Question: It's hard for me to explain, so I'll start with a picture:

I'm working on a video chat server using WebRTC for a class. The server portion isn't the hard part, it's making everything pretty. What I am trying to do, if at all possible is make a scrollable div tag that contains the chat, and to the right of it, put the local video stream.
Below is the code for adding the local video stream.
'''
var onLocalStream = function (stream) {
$("#chatArea").css({ right: ($(window).width()) - 175 })
var video = $("<video>").attr({
autoplay: "autoplay", id: stream.id, height: "150px", width: "170px", float: "right", display: "inline"
}).bind("click", { streamId: stream.id }, function (args) {
RTCConnection.removeStream(args.data.streamId, function (id) {
console.log("Local stream removed", id);
});
$(this).remove();
}).appendTo("#ChatAndVideo");
attachMediaStream($(video).get(0), stream);
};
'''
This gets bound to the RTCConnection that is made later. My attempt was to shrink the chatArea by enough to fit the video to the right of it. The click event is really just for testing and will be removed later.
Now here is the HTML for the area I'm trying to append to.
'''
<div id="ChatAndVideo">
<div id="chatArea" style="width: auto; height: 100px; overflow: auto; overflow-y: scroll; outline-color:black; outline:auto">
<p id="chat"></p>
</div>
</div>
'''
And eventually I do plan on cleaning this up some and putting the CSS in a separate file, but I didn't want to worry about that till it was working.
This question has probably been answered in some way already, but I'm not really sure how to search for it. What little knowledge I have of HTML, CSS, and JavaScript is all self taught, so thank you in advanced for any feedback!
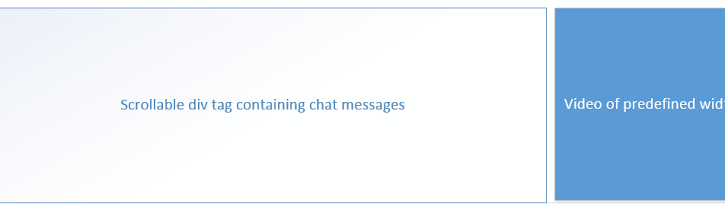
Answer: You'll definitely want to cleanup/simplify your markup. Here's a suggestion:
'''
<style>
.half {
border: 1px solid;
height: 200px;
display: inline-block;
width: 40%;
padding: 2.5%;
box-sizing: border-box;
}
.half:first-of-type {
overflow: scroll;
}
.container {
display: inline-block;
width: 100%;
}
</style>
<div class="container">
<div class="half">
<div id="chat">
</div>
<div class="half">
<div id="video">
</div>
</div>
</div>
'''
I would then recommend specifically targeting the divs for the chat/video feeds with your script. This simplifies your script and makes more sense. Also, always try to avoid doing css styles through Javascript/jQuery--the best way to handle that would be to assign a class to the element that contains the CSS you wish to apply.
Hope this helps.